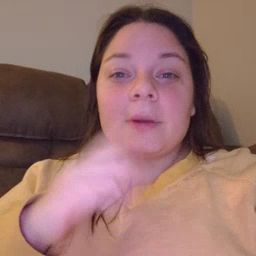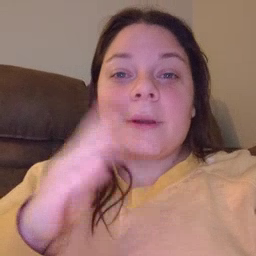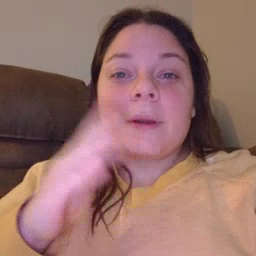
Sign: shhh